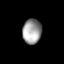
Tissue: lung
Cell type: T cells
Senescence score: 0.1809
Nuclear area (px): 468
Mean DAPI intensity: 155.038